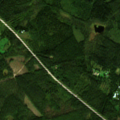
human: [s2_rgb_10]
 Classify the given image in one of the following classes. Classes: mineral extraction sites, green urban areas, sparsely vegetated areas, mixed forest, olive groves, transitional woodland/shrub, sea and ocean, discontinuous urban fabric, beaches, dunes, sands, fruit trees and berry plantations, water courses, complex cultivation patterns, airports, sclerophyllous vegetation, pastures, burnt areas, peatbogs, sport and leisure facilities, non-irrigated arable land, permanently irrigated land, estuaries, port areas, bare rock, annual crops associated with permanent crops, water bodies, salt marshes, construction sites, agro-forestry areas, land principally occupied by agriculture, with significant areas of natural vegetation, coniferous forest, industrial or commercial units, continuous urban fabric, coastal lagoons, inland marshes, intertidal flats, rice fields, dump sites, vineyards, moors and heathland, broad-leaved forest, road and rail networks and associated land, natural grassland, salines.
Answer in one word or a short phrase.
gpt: coniferous forest, mixed forest